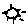
Label: sun